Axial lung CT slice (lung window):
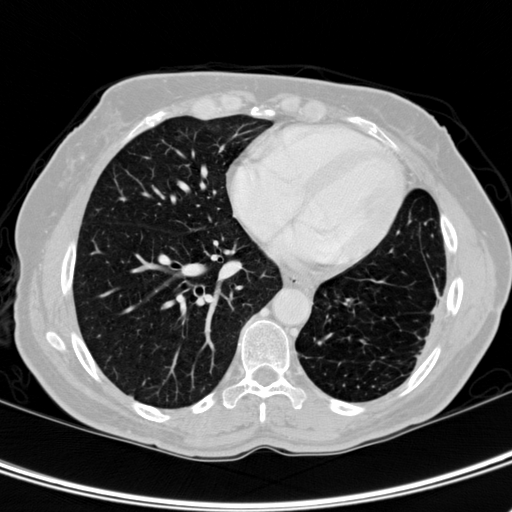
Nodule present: no